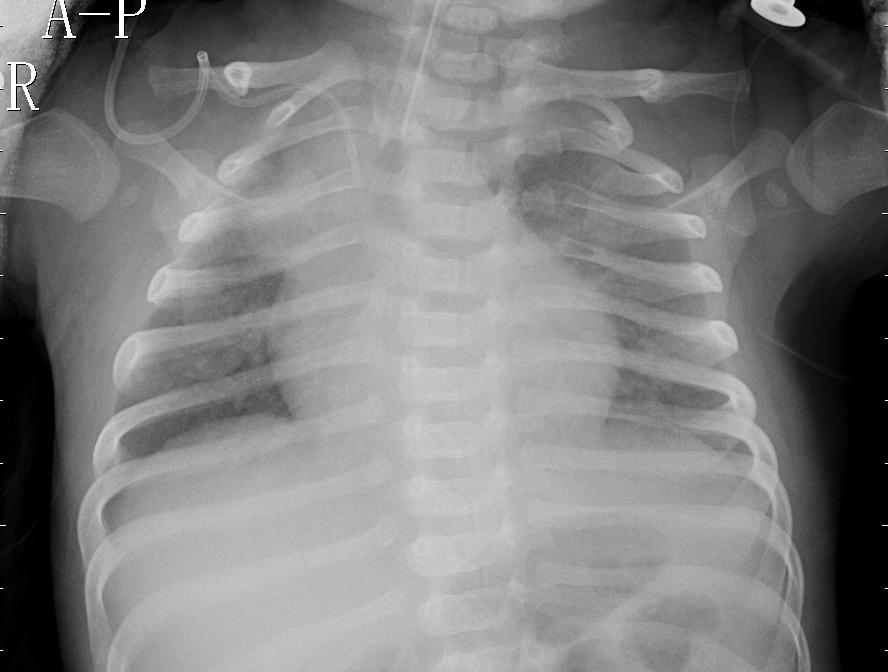
Diagnosis: PNEUMONIA